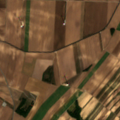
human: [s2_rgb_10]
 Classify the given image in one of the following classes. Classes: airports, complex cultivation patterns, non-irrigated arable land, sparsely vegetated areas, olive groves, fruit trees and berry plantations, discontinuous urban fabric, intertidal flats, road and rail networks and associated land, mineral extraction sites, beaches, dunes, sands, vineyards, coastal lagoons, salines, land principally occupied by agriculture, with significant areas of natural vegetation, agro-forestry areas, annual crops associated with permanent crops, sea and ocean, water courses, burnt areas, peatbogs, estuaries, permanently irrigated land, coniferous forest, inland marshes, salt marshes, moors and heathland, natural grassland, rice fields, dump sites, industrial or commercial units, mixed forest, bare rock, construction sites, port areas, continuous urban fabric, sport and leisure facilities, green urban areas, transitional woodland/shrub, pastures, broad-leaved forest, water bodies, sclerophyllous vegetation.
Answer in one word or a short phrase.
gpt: non-irrigated arable land, vineyards, land principally occupied by agriculture, with significant areas of natural vegetation